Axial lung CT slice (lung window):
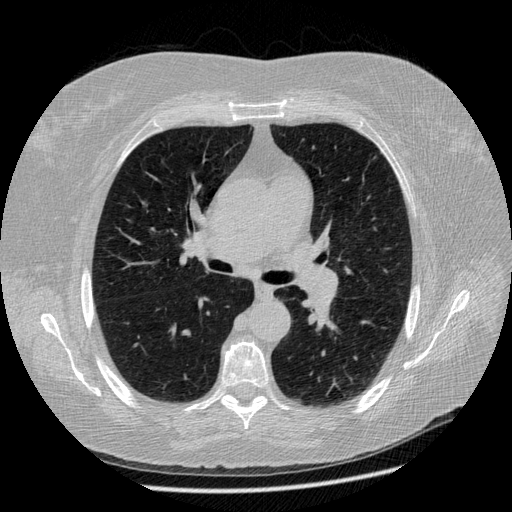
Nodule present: no